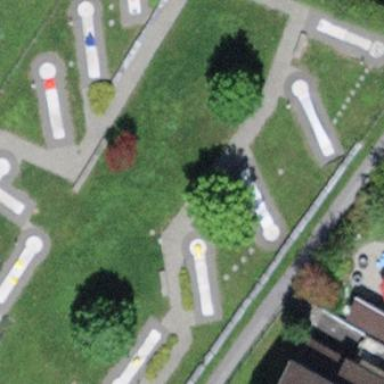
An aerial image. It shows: Miniature golf course.